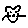
Label: cat